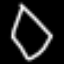
Label: diamond